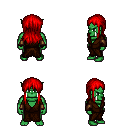
a pixel art fantasy rpg character, male body template, orc, green skin, brown robe, white pants, red unkempt hairstyle, cloth bracers, four views (front, back, left, right), 2x2 character sprite sheet, small pixel art, hard edges, no anti-aliasing